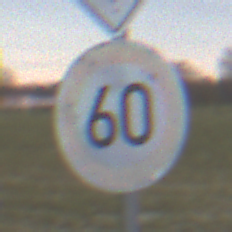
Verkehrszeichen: Geschwindigkeit60
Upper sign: Vorfahrtsstrasse
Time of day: MorningAfternoon
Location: Outdoor (Suburban)
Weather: Overcast
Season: NotSpecified
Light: Natural